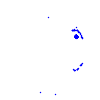
Particle: pion